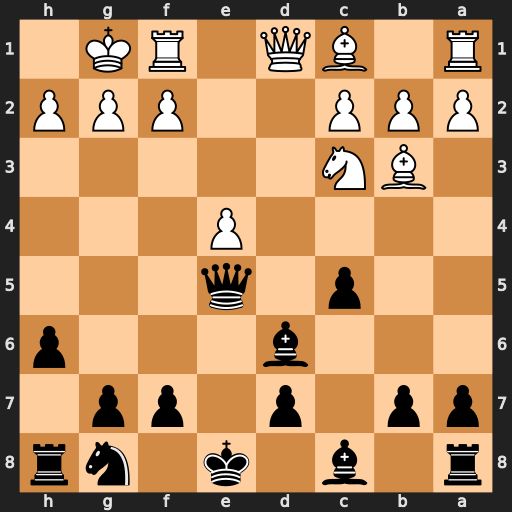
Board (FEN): r1b1k1nr/pp1p1pp1/3b3p/2p1q3/4P3/1BN5/PPP2PPP/R1BQ1RK1
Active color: b
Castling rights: kq
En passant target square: -
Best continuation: Qxh2#